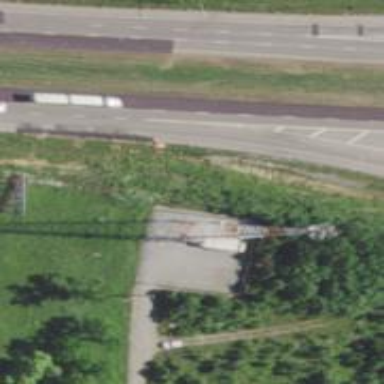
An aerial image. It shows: Communication mast tower.